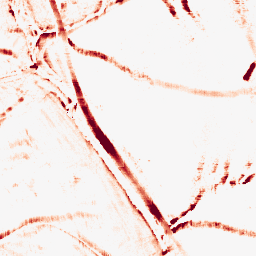
Category: morphological
Decomposition family: morphological_square
Decomposition parameters: operation: opening
size: 10
Upsampling method: quadratic
Upsampling parameters: scale: 8
Upsampling scale: 8